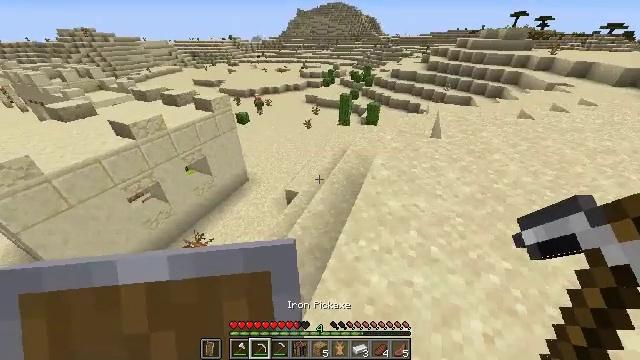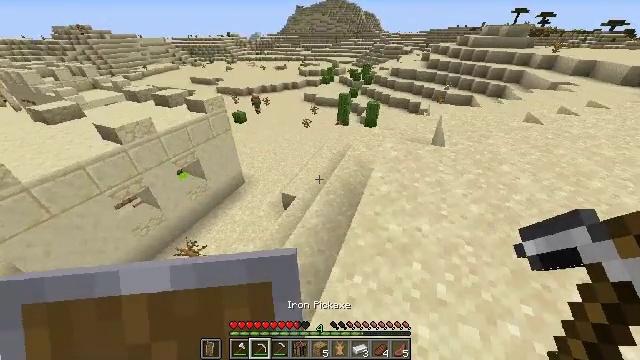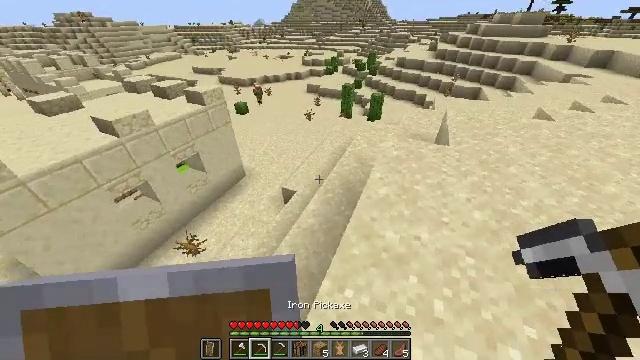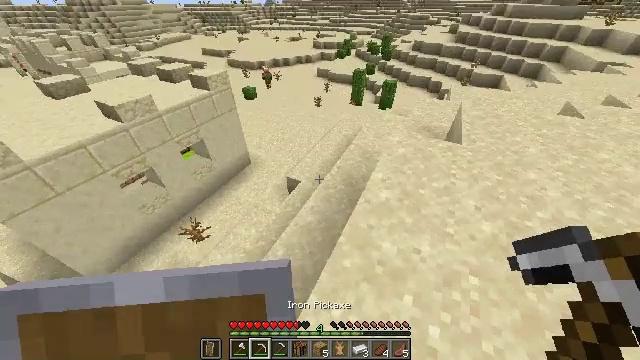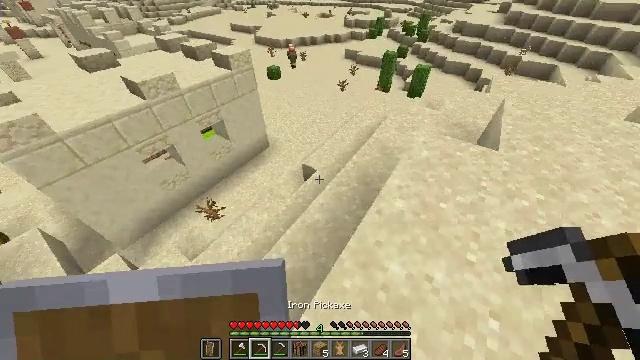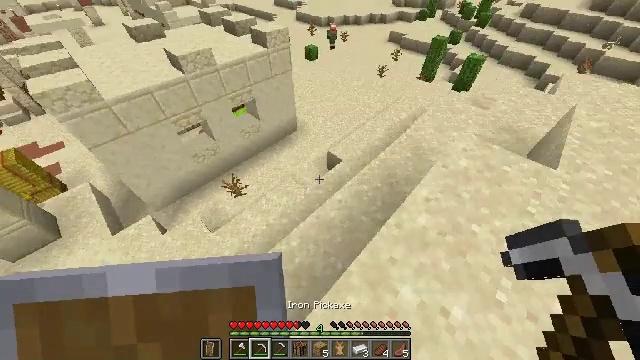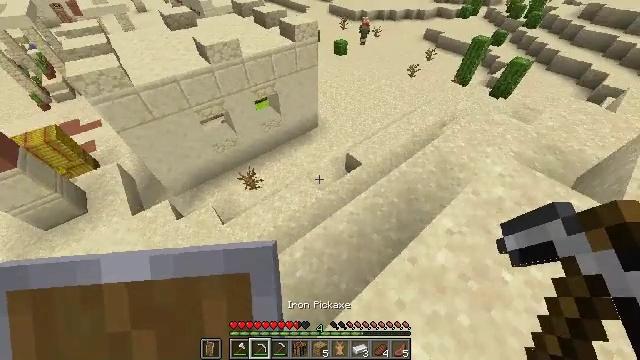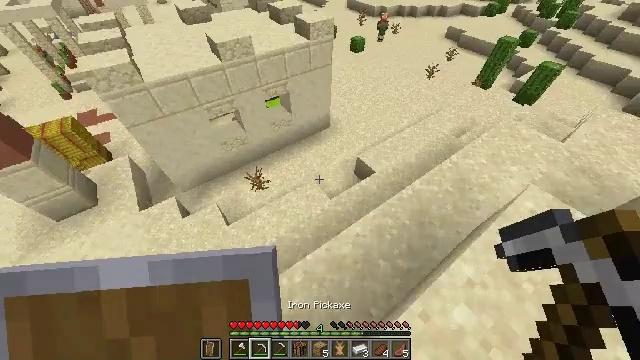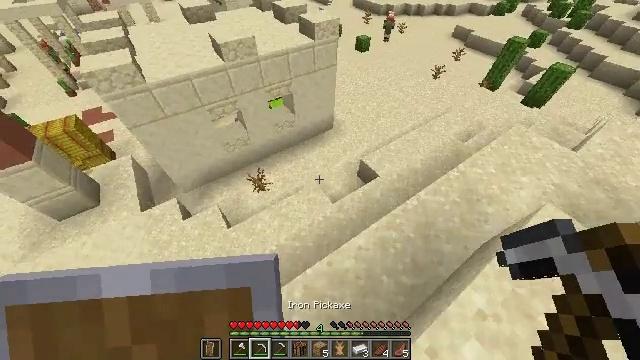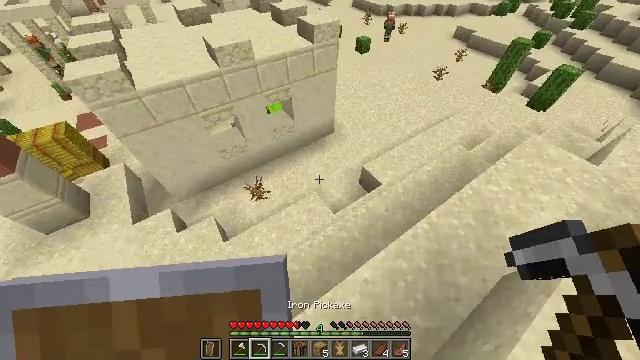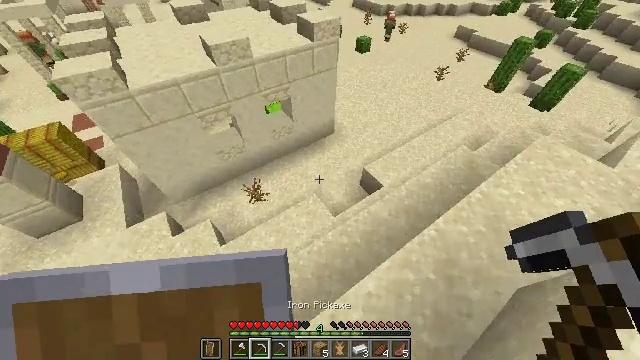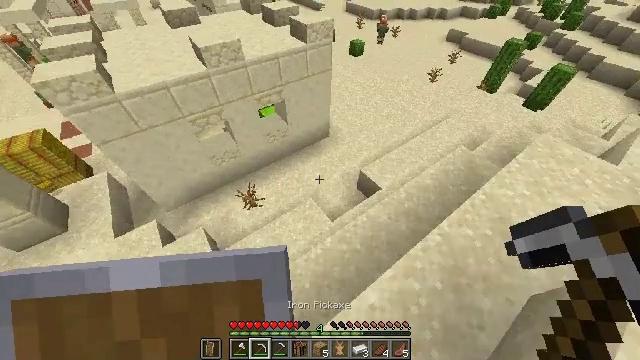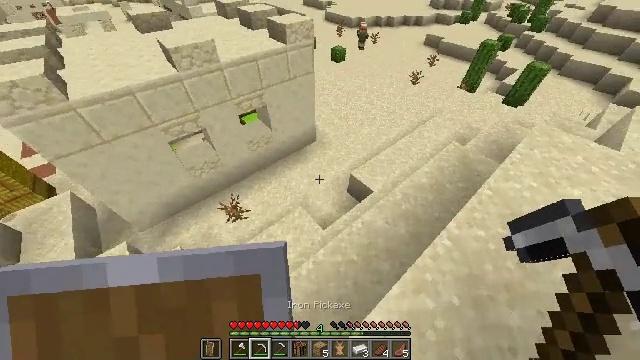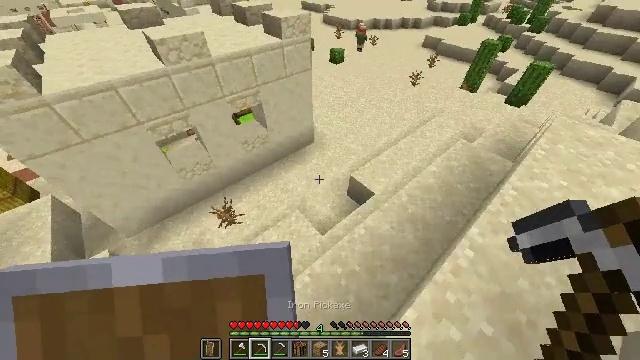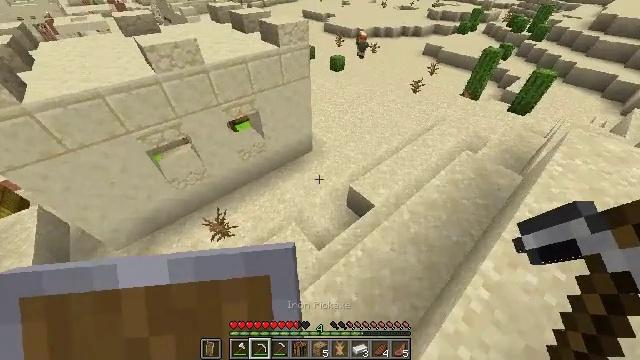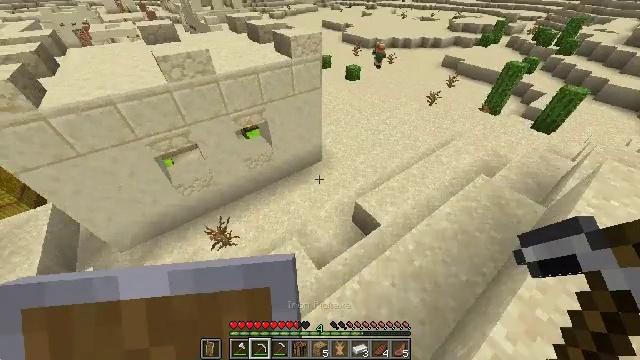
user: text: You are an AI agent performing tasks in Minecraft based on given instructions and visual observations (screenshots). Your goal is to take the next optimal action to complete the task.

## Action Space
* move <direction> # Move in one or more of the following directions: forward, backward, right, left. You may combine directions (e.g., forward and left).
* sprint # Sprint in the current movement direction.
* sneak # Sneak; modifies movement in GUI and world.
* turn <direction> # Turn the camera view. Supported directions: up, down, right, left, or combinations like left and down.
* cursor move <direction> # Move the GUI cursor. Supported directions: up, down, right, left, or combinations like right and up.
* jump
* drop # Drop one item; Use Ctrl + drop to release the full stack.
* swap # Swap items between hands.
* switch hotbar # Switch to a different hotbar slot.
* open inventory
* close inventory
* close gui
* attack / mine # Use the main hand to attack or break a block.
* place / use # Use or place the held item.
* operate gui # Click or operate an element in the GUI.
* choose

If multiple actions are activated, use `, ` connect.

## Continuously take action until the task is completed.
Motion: motion action
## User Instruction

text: Retrieve the sandstone slab by breaking it.
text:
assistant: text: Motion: move forward and move right, sprint
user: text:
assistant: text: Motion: move forward and move right, sprint, turn left and down
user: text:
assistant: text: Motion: move forward, sprint, turn left and down
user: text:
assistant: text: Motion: move forward, sprint, turn left and down
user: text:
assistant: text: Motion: move forward, sprint, turn left and down
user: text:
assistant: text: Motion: move forward, sprint, turn left and down
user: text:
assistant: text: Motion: move forward, sprint, turn left
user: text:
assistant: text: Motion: move forward, sprint, turn left
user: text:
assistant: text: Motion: move forward, sprint
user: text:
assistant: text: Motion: move forward, sprint
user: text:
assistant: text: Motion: move forward and move right, sprint, turn right
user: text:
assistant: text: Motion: move forward and move right, sprint, turn right and up
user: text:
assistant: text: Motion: move forward and move right, sprint
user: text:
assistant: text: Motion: move forward and move right, sprint, turn up
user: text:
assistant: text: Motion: move forward and move right, sprint, turn left and up
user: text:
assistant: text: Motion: move forward and move right, sprint, turn left and up
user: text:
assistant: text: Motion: move forward and move right, sprint, turn left
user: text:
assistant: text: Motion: move forward and move right, sprint, turn left and up
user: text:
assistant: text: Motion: move forward and move right, sprint, turn left and up
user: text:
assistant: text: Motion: move forward and move right, sprint, turn left
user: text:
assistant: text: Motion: move forward and move right, sprint, turn left
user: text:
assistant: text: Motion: move forward and move right, sprint, turn left
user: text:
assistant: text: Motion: move forward, sprint, turn left and up
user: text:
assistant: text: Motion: move forward, sprint, turn left and up
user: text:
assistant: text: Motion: move forward, sprint, turn left and up
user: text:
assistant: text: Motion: move forward, sprint, turn left and up
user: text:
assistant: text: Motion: move forward, sprint, turn left and up
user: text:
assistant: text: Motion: move forward, sprint
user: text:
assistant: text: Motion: move forward, sprint, turn up
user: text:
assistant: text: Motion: move forward, sprint